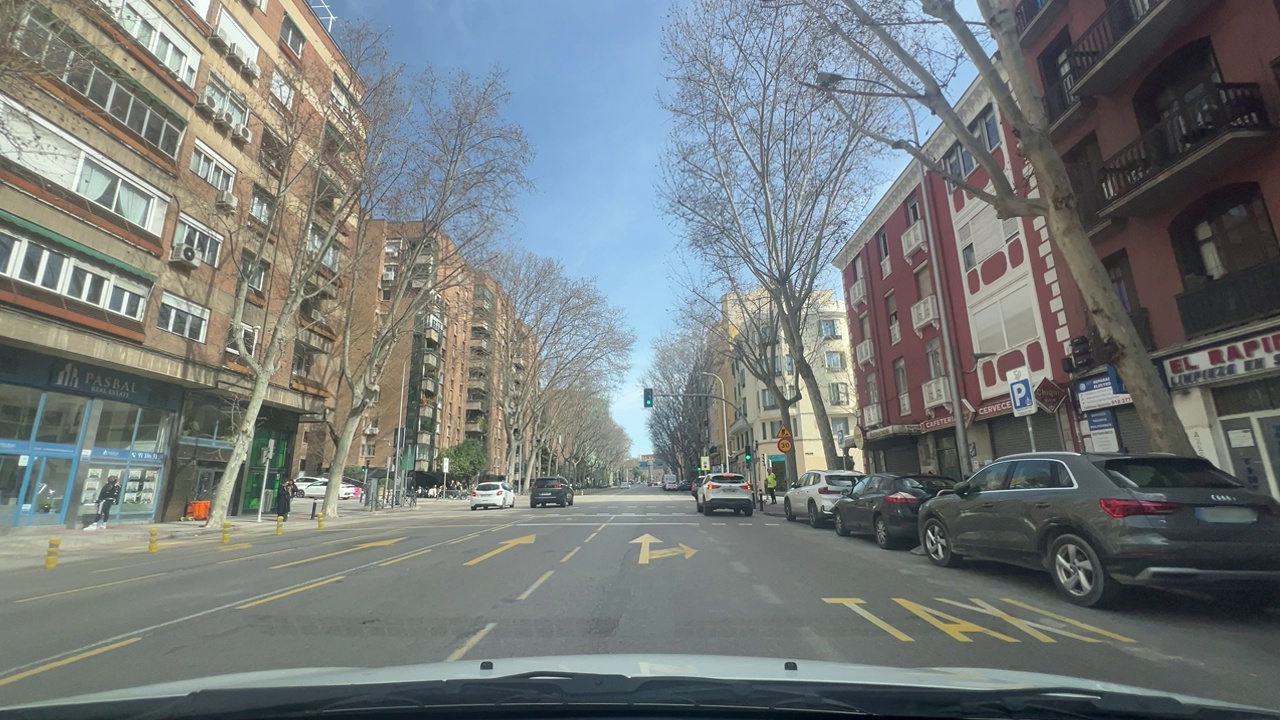
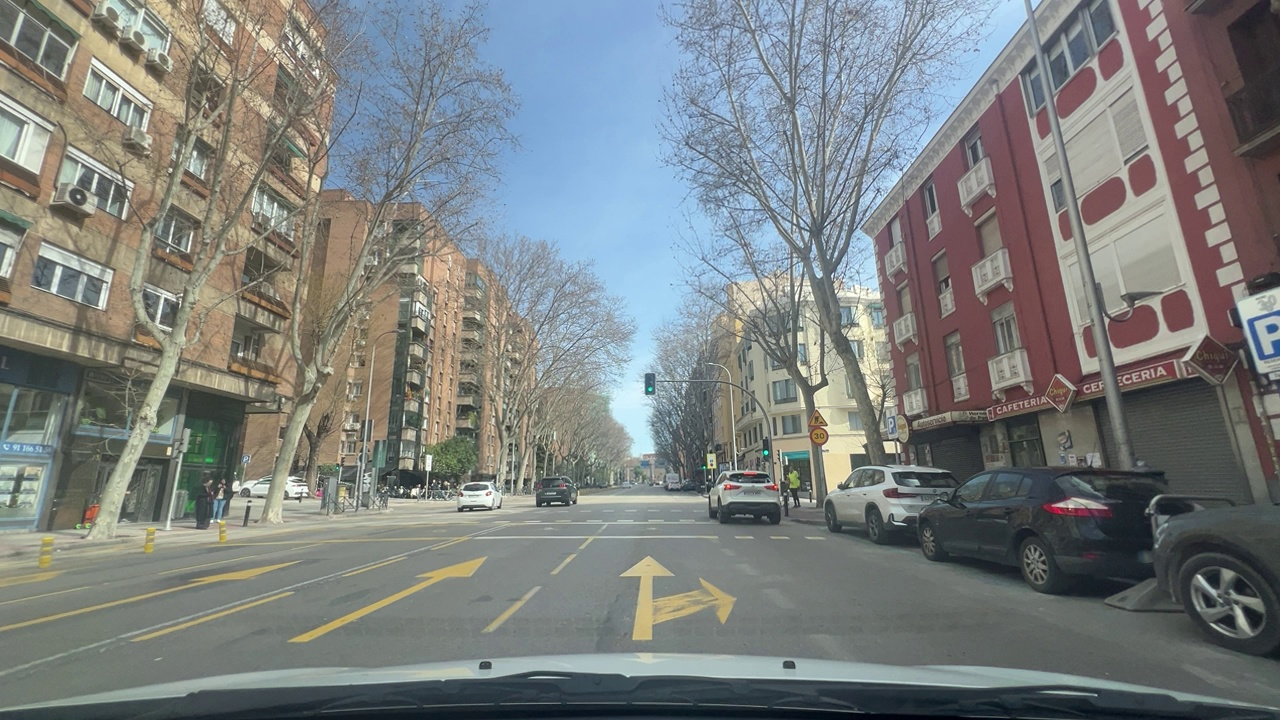
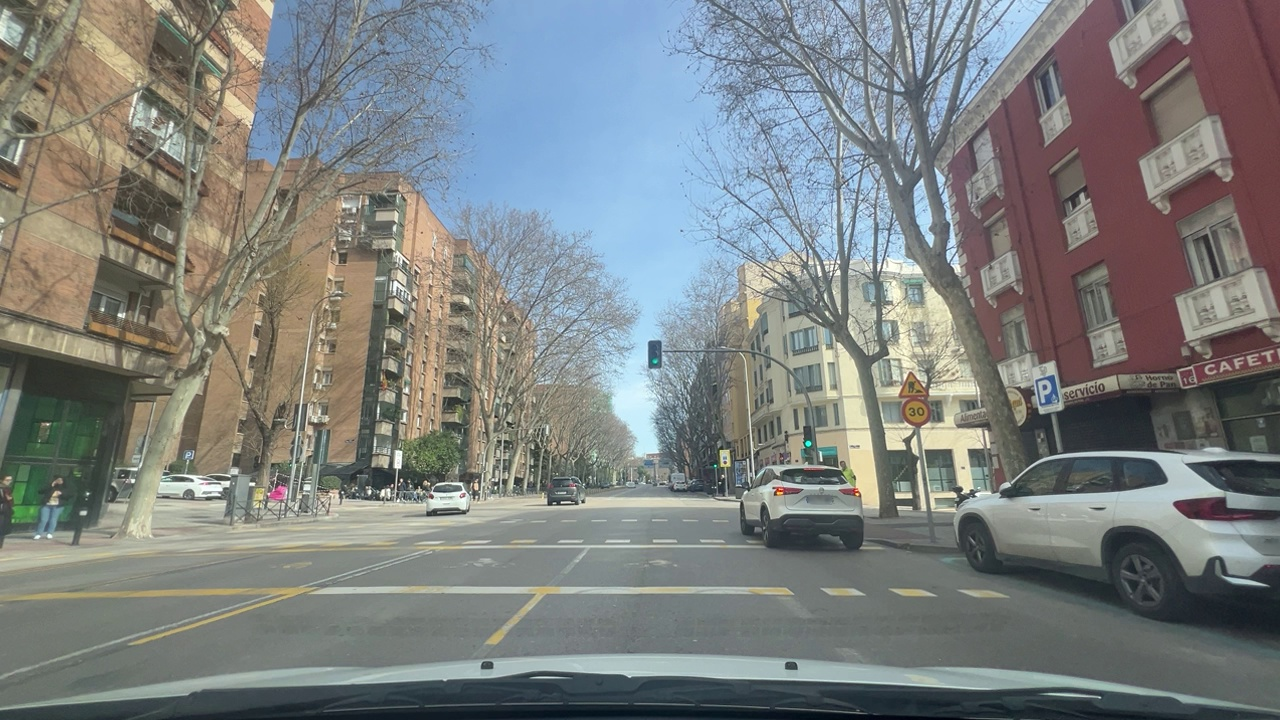
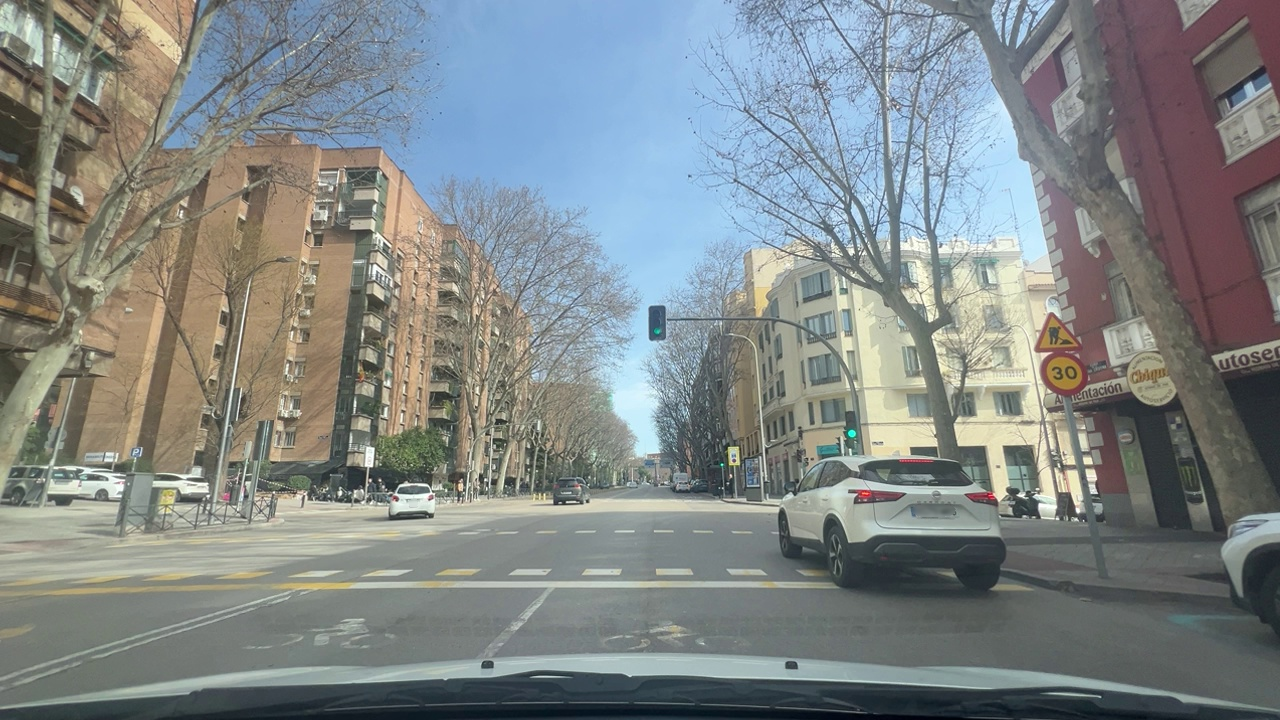
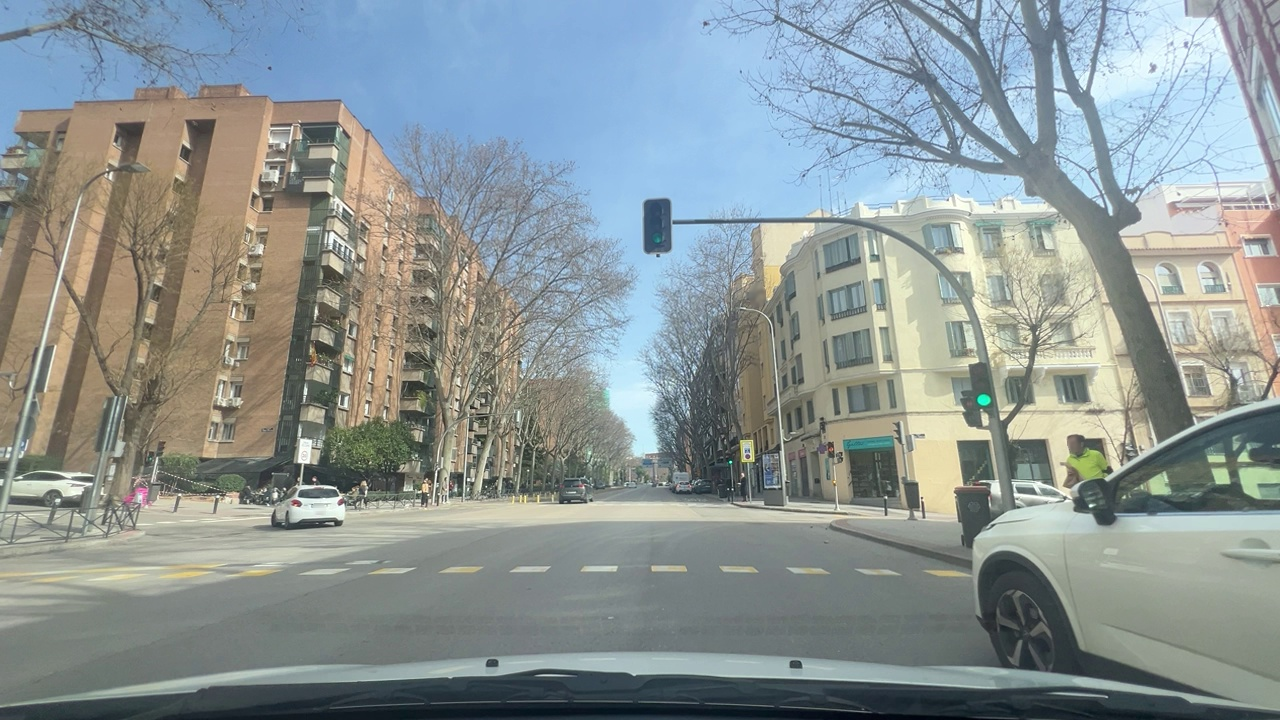
Situation: Lateral parked car
Question: Does the environment indicate an urban road where curbside parking is permitted?
Answer: Yes
Reasoning: Based on the presence of urban elements as traffic lights, crossing walks and so, it can be defined as an urban road with curbside parking permitted

Situation: Lateral parked car
Question: Is the ego vehicle traveling in a middle lane with traffic lanes on both sides?
Answer: Yes
Reasoning: It is driving in one of the middle lanes from the road

Situation: Lateral parked car
Question: Are vehicles present on the left side of the ego lane?
Answer: No
Reasoning: There are no parallel parked cars on the left side of the picture